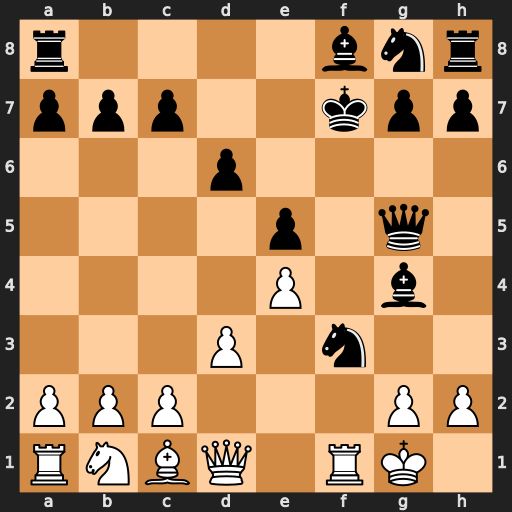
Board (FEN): r4bnr/ppp2kpp/3p4/4p1q1/4P1b1/3P1n2/PPP3PP/RNBQ1RK1
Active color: w
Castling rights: -
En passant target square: -
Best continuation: gxf3 Qg6 fxg4+